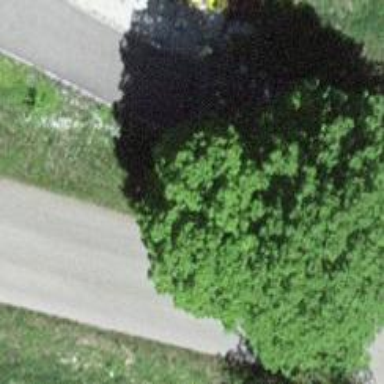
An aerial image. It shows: Deciduous broadleaved tree.